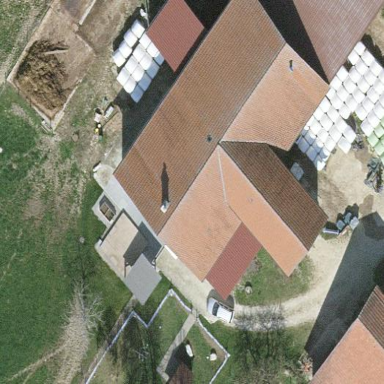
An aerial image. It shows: Farmyard area.